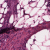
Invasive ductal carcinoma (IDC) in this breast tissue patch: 1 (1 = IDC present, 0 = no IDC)